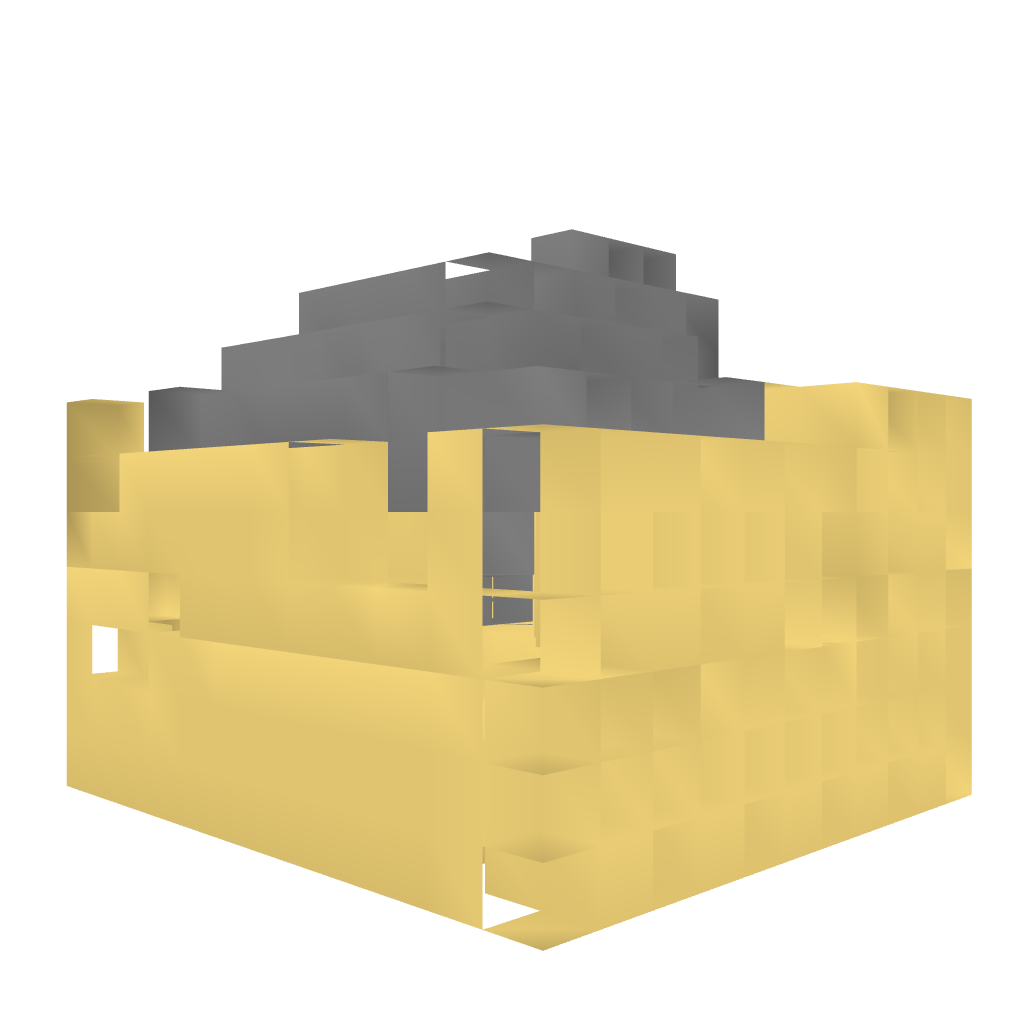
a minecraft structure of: CommandBlock TNT Player Cannon bad low quality